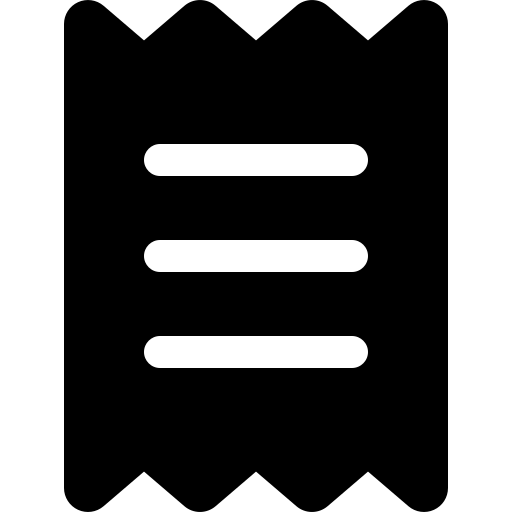
Tags: icon, FontAwesome, fa-icon, solid, receipt